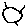
Label: sun